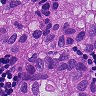
Metastatic tissue present: yes